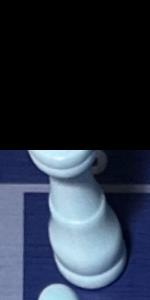
Label: King_White